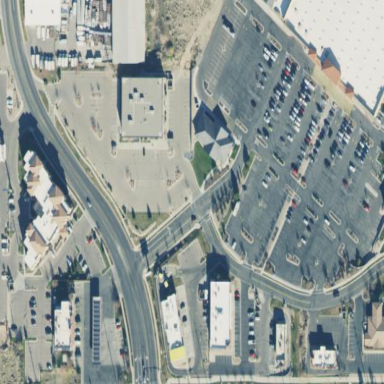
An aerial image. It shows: Retail area.